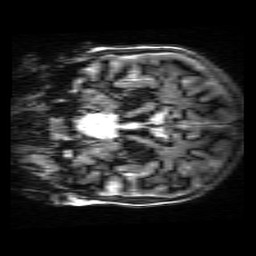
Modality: MP2RAGE
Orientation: coronal
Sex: male
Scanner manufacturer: siemens
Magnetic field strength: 3 T
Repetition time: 5 s
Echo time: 0.00368 s